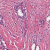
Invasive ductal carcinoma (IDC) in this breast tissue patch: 0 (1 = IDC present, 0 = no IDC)